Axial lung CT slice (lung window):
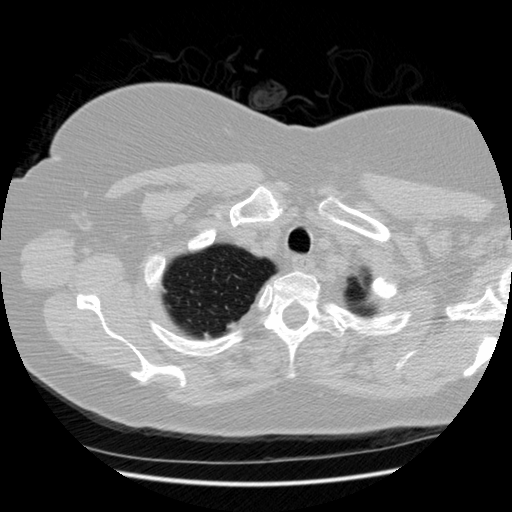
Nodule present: no